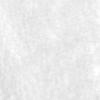
Label: no_change